Question: I have an image which has a television screen in the middle. I want to place a YouTube video in the middle of the screen after choosing the image as the background. The current code makes it possible but it does not work fine with different browsers. Please guide. Thanks
'''
<div style="
position:relative;
width:100%;
height:100%;
background: url(img/backround2.jpg) no-repeat center center fixed;
-webkit-background-size: cover;
-moz-background-size: cover;
-o-background-size: cover;
background-size: cover;
">
<iframe style="position:absolute; margin-top:12.7%;margin-left:31%; width:41.1%; height:43%;" src="http://player.vimeo.com/video/VIDEO_ID?portrait=0&color=333" frameborder="0" webkitAllowFullScreen mozallowfullscreen allowFullScreen></iframe>
</div>
'''

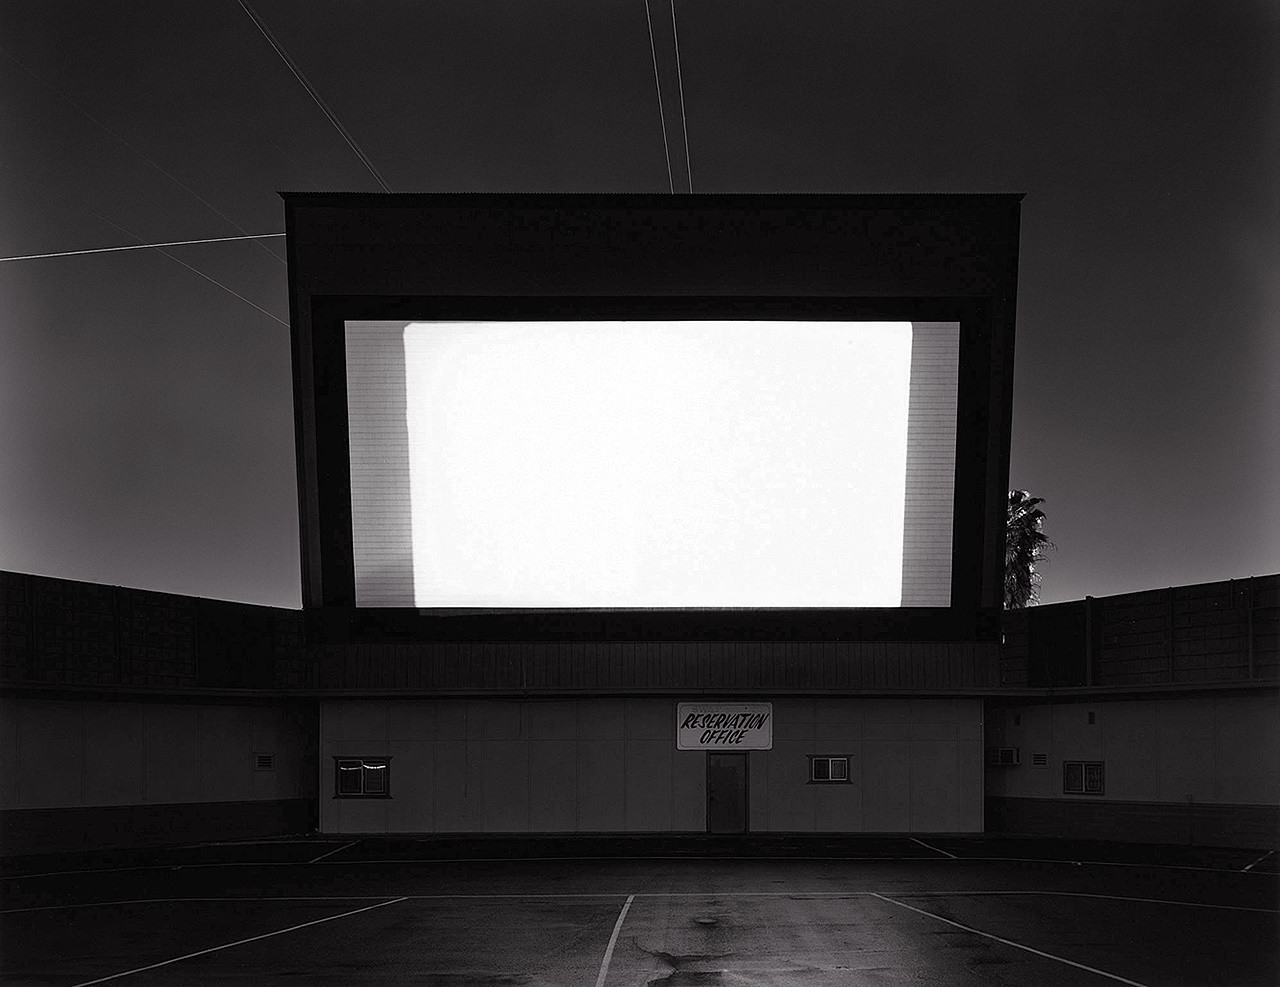
Answer: Using Paint, find the number of pixels there are from the top of the background image to the top of the TV in the background image. This is your topDistance.
Again using Paint, find the number of pixels there are from the left of the background image to the left of the TV in the background image. This is your leftDistance.
Now, apply these CSS rules to the video container '<div>':
'''
position: absolute;
top: (topDistance)px; /* replace (topDistance) with the distance you found earlier*/
left: (leftDistance)px; /* replace (leftDistance) with the distance you found earlier */
'''
Sample:
'''
div.video {
position: absolute;
top: 100px;
left: 50px;
}
'''
where the video is placed 100px from the top of the browser and 50px from the left of the browser. Make sure to use pixels in this case because different browsers will interpret % distances differently, depending on your parent 'div's and the window size.
Take the parent 'div' that contains the background image and apply a 'position: relative;' rule. Although 'position: relative;' keeps the 'div''s behavior the same, it allows you to put the video in relation to the 'div'. Consider your options for height/width of the 'div', and the background-size, as well: the browsers' interpretation of %/cover for those tags, respectively, depends on its parent 'div's and the window size as well. Sometimes the browsers do unexpected things with %/cover and inheritance.
<URL>